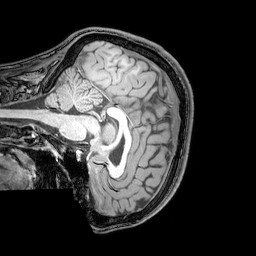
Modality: T1w
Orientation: sagittal
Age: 20
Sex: male
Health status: healthy
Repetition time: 0.081 s
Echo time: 0.037 s